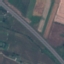
Land use / land cover: Highway